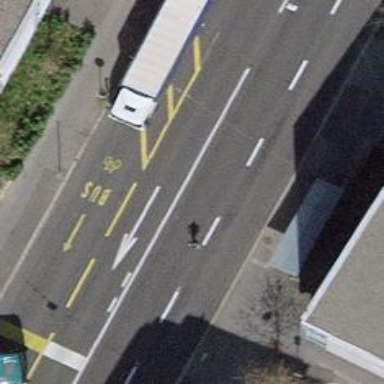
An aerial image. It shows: Trolleybus stop position for public transport.